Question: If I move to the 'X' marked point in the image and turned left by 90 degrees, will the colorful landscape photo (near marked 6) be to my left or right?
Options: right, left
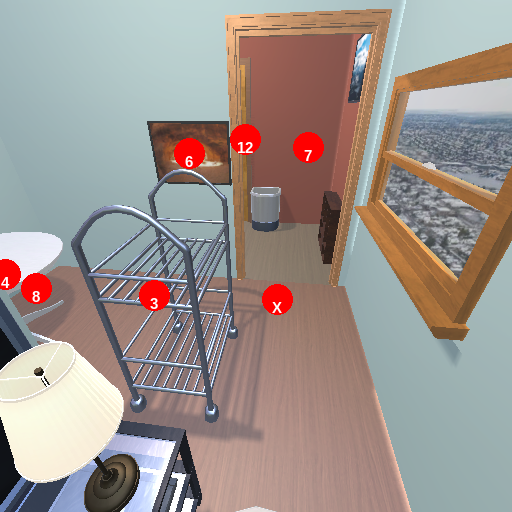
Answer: right